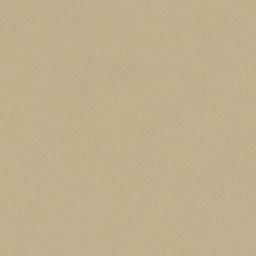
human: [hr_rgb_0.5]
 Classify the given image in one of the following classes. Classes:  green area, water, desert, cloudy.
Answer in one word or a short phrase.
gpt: desert